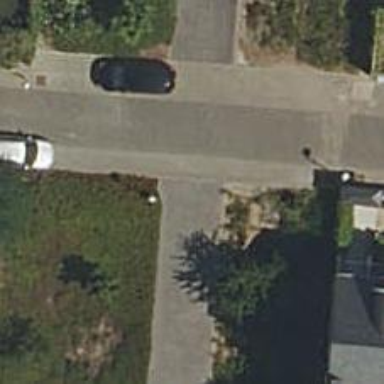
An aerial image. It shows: Concrete footway.